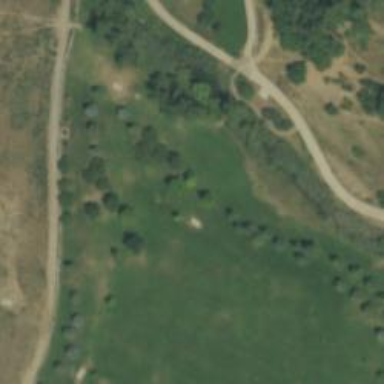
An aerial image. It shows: Disc golf basket.